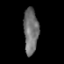
Tissue: prostate
Cell type: T cells
Senescence score: 0.32
Nuclear area (px): 653
Mean DAPI intensity: 112.997